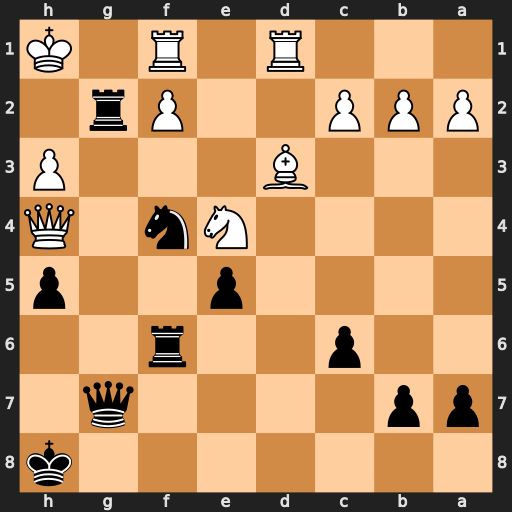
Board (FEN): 7k/pp4q1/2p2r2/4p2p/4Nn1Q/3B3P/PPP2Pr1/3R1R1K
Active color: b
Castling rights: -
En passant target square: -
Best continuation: Rh2+ Kxh2 Qg2#